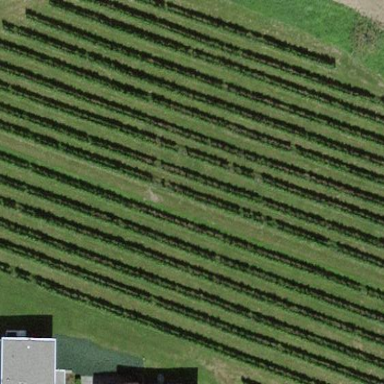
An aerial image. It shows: Vineyard growing grapes.